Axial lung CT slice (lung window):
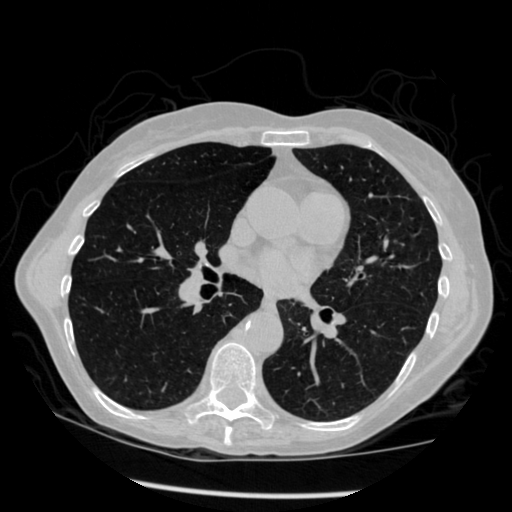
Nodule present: no